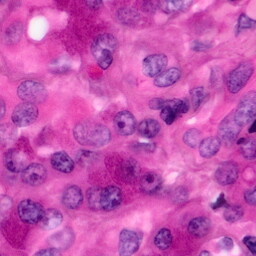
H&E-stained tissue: Pancreatic